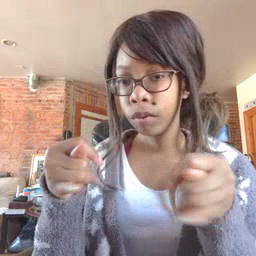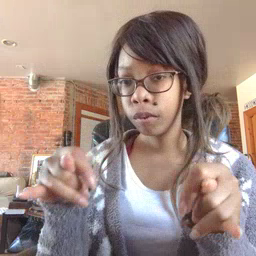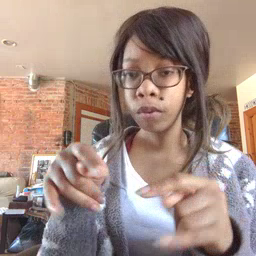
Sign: toy